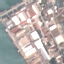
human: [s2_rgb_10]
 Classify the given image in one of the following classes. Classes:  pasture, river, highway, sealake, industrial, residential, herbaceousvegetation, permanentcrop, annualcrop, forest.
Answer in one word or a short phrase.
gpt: Industrial